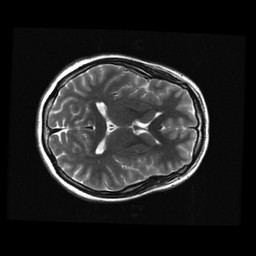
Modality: T2w
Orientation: axial
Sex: female
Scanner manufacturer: ge
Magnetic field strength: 3 T
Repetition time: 5 s
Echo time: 0.101 s